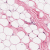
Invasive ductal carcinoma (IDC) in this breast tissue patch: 0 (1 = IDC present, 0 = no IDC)